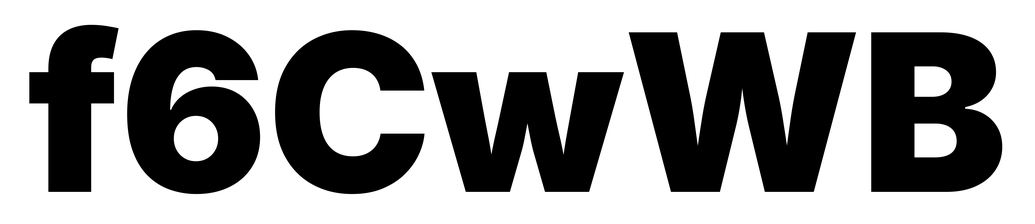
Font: Inter_Black